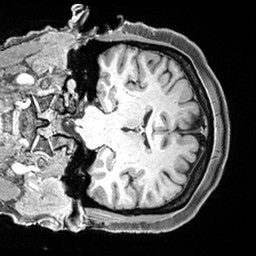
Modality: T1w
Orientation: coronal
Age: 46
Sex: female
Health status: healthy
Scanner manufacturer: siemens
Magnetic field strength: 3 T
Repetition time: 2.4 s
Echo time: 0.00217 s